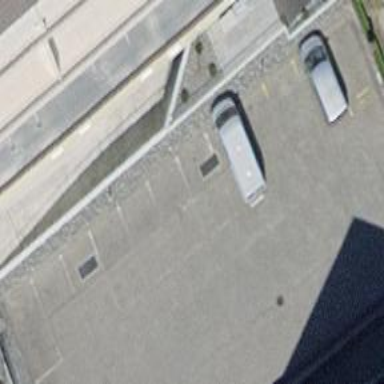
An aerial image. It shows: Street-side parking area.